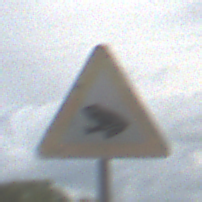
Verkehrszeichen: AmphibienwanderungRechts
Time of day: Midday
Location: Outdoor (Nature)
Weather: PartlyCloudy
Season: NotSpecified
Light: Natural